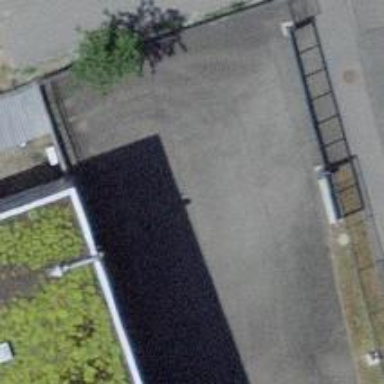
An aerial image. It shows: Parking area with surface.